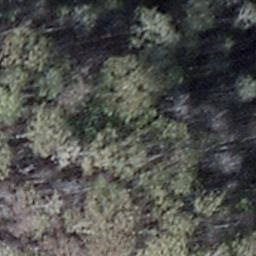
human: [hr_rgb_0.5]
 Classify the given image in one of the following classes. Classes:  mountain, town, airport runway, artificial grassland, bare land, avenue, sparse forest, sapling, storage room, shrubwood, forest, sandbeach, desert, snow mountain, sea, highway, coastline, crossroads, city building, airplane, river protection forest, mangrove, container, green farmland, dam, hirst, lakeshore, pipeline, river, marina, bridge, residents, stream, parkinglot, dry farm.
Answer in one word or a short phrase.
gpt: shrubwood